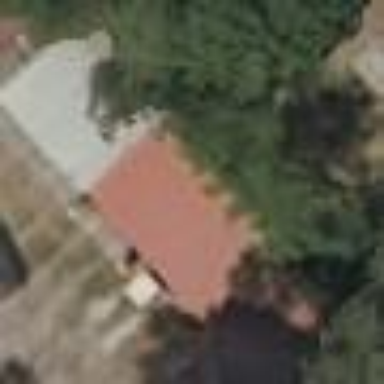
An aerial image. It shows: Shed building.